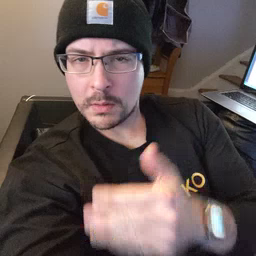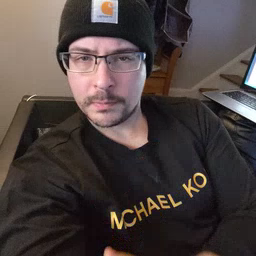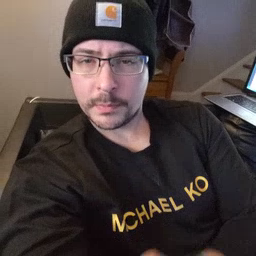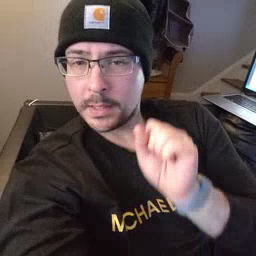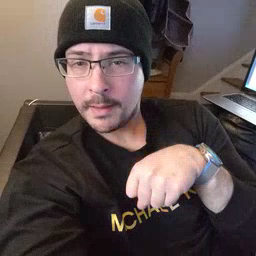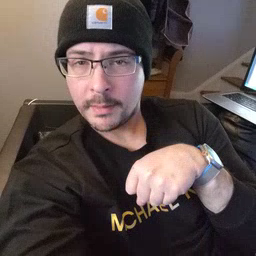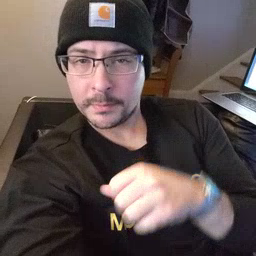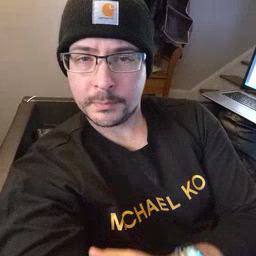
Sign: can